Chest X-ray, AP view. Patient: 51 years old, sex F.
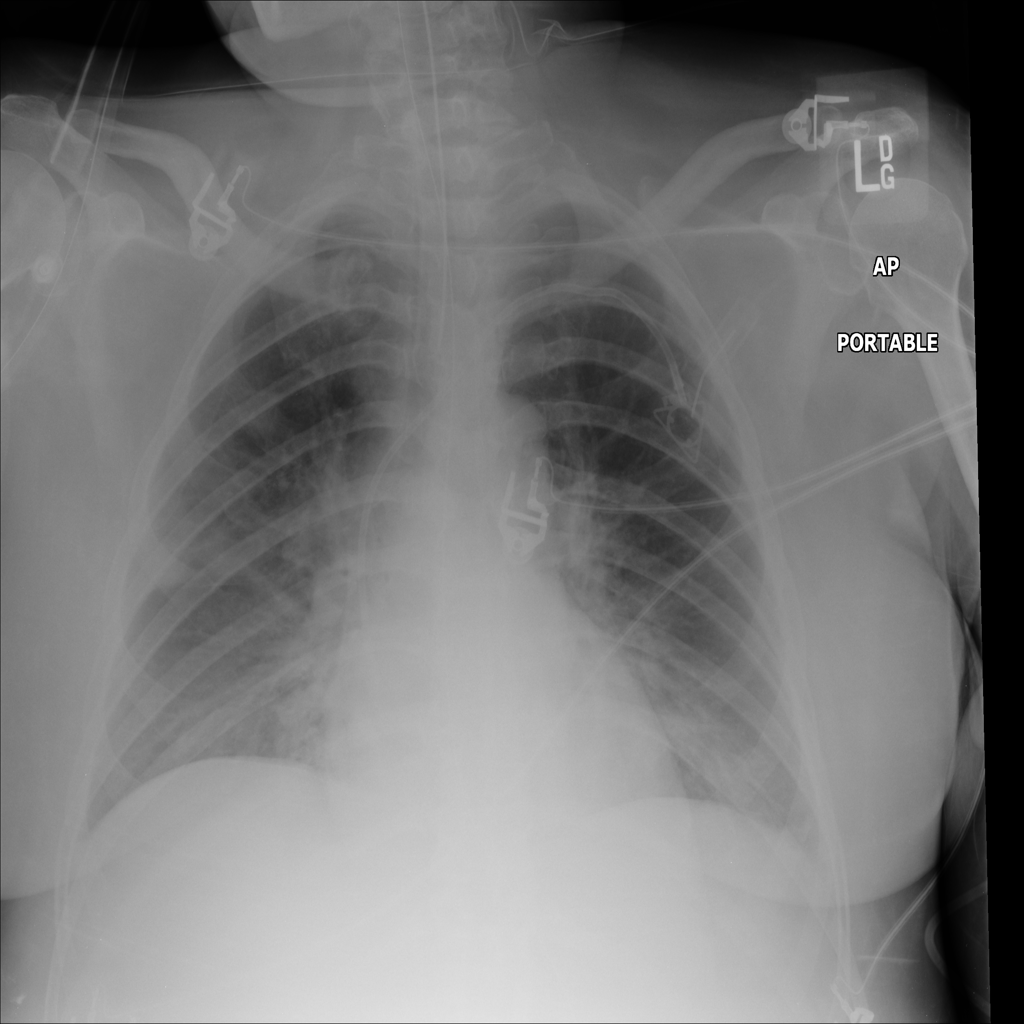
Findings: Atelectasis